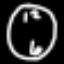
Label: clock